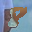
Label: 8